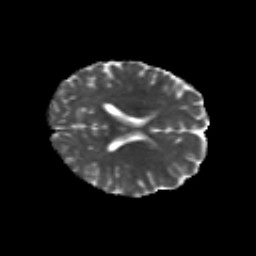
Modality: MD
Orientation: axial
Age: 18
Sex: female
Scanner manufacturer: siemens
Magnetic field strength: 3 T
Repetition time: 8.8 s
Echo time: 0.085 s